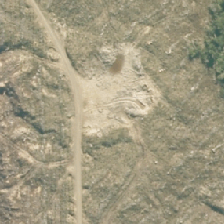
Land cover: harvested_forest